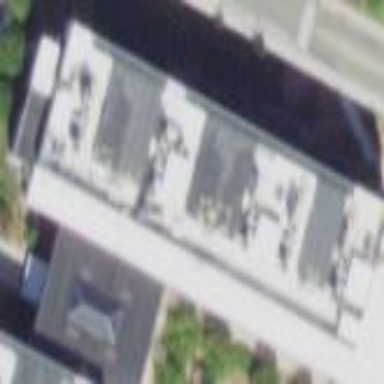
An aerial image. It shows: Office building.